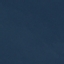
Label: SeaLake